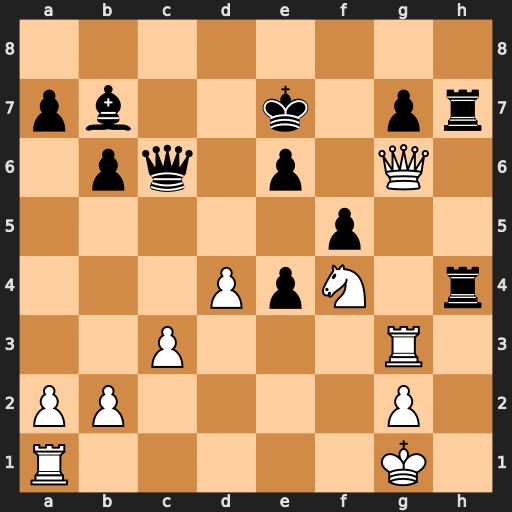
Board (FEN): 8/pb2k1pr/1pq1p1Q1/5p2/3PpN1r/2P3R1/PP4P1/R5K1
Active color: w
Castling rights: -
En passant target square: -
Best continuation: Rh3 Rxf4 Rxh7 Rg4 Rxg7+